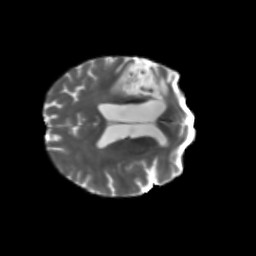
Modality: T2w
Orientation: axial
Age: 64
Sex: female
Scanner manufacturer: siemens
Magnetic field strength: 3 T
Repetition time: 5.25 s
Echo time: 0.08 s